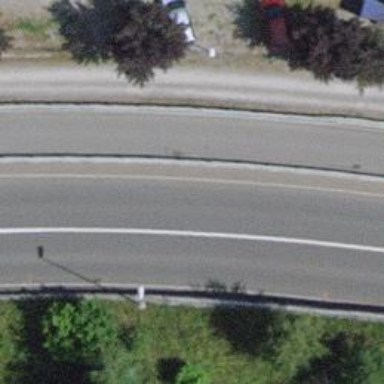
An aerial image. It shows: Secondary road with cycle track.